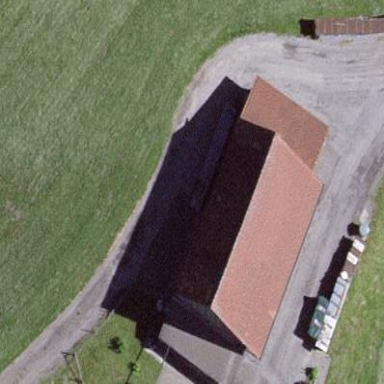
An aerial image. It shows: Farm auxiliary building.